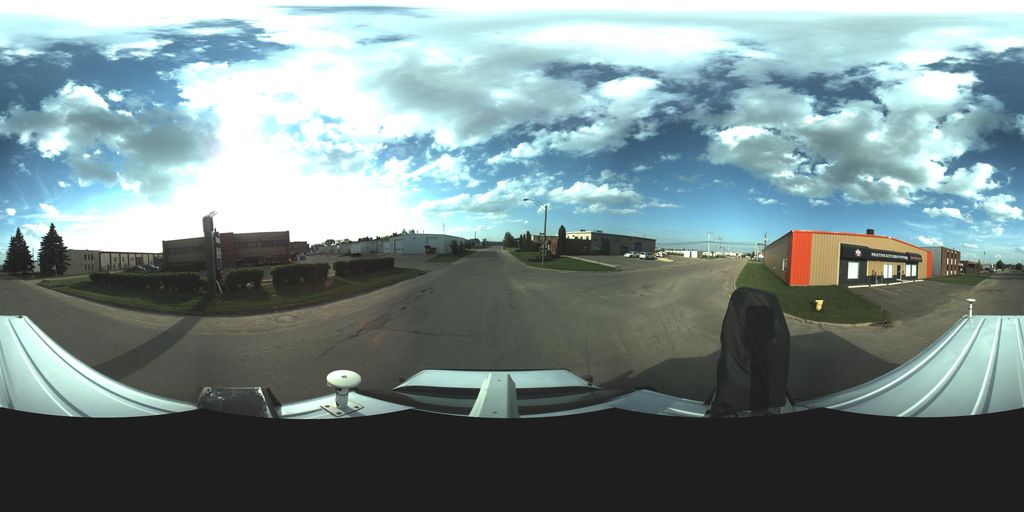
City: saskatoon